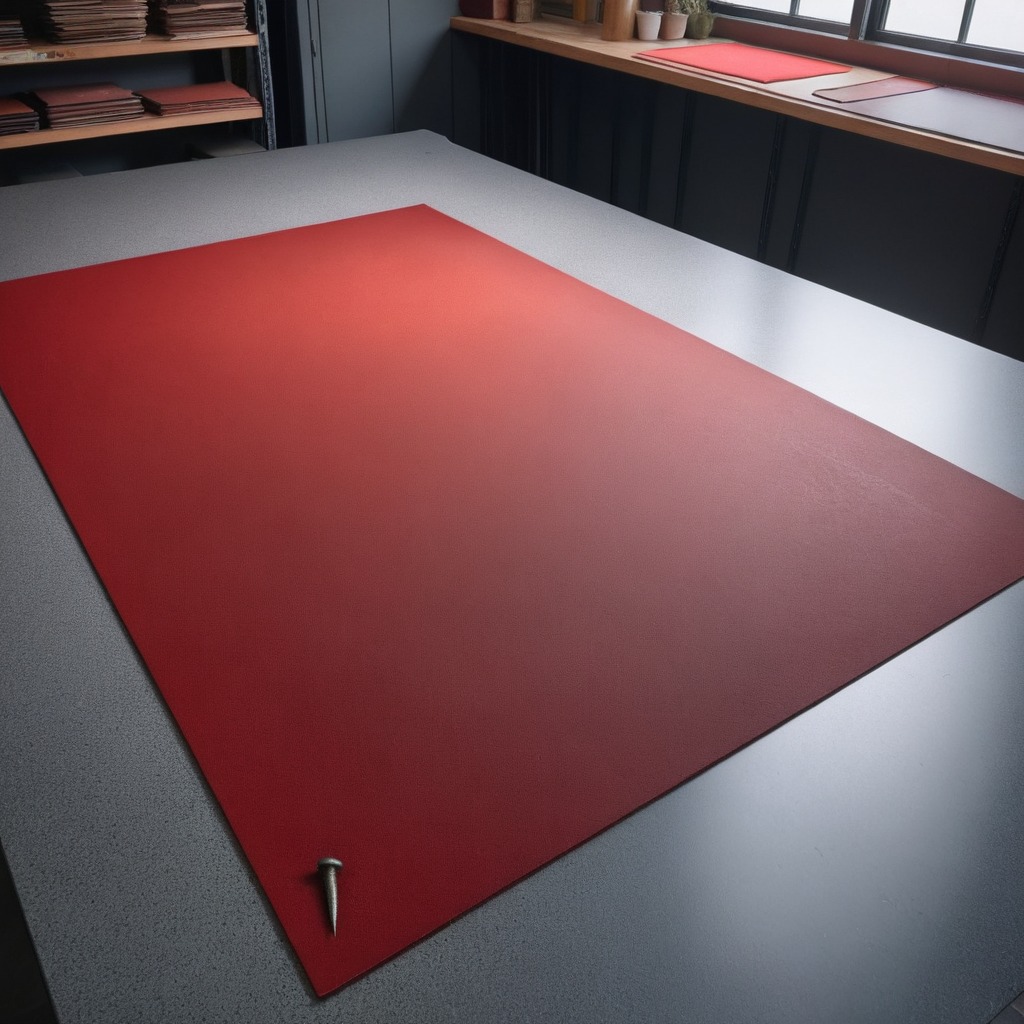
A nail is lying on the clean granite tabletop covered with a red rubber mat inside a workshop under bright overhead lighting crisp shadows high clarity worn but beneath the mat